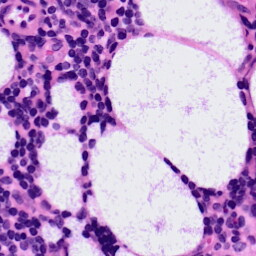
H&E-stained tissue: LymphNode